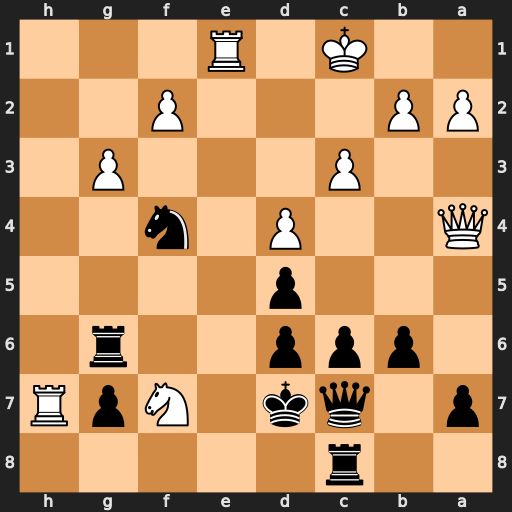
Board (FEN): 2r5/p1qk1NpR/1ppp2r1/3p4/Q2P1n2/2P3P1/PP3P2/2K1R3
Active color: b
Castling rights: -
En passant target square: -
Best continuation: Nd3+ Kb1 Nxe1